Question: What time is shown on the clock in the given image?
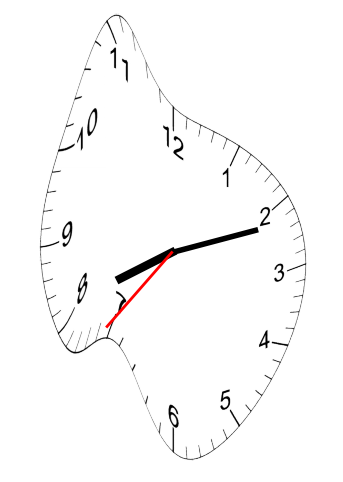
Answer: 08:11:36